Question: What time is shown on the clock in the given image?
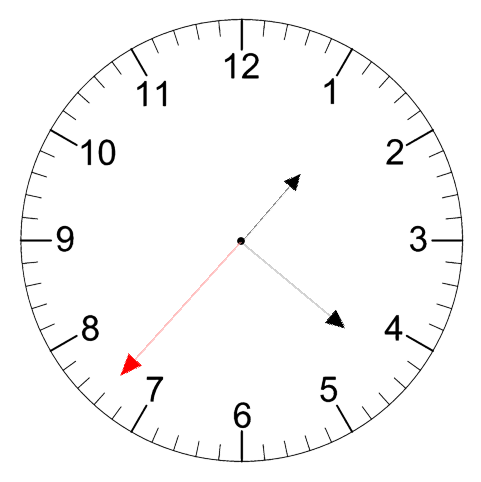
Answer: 01:21:37